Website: lowes
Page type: receipt
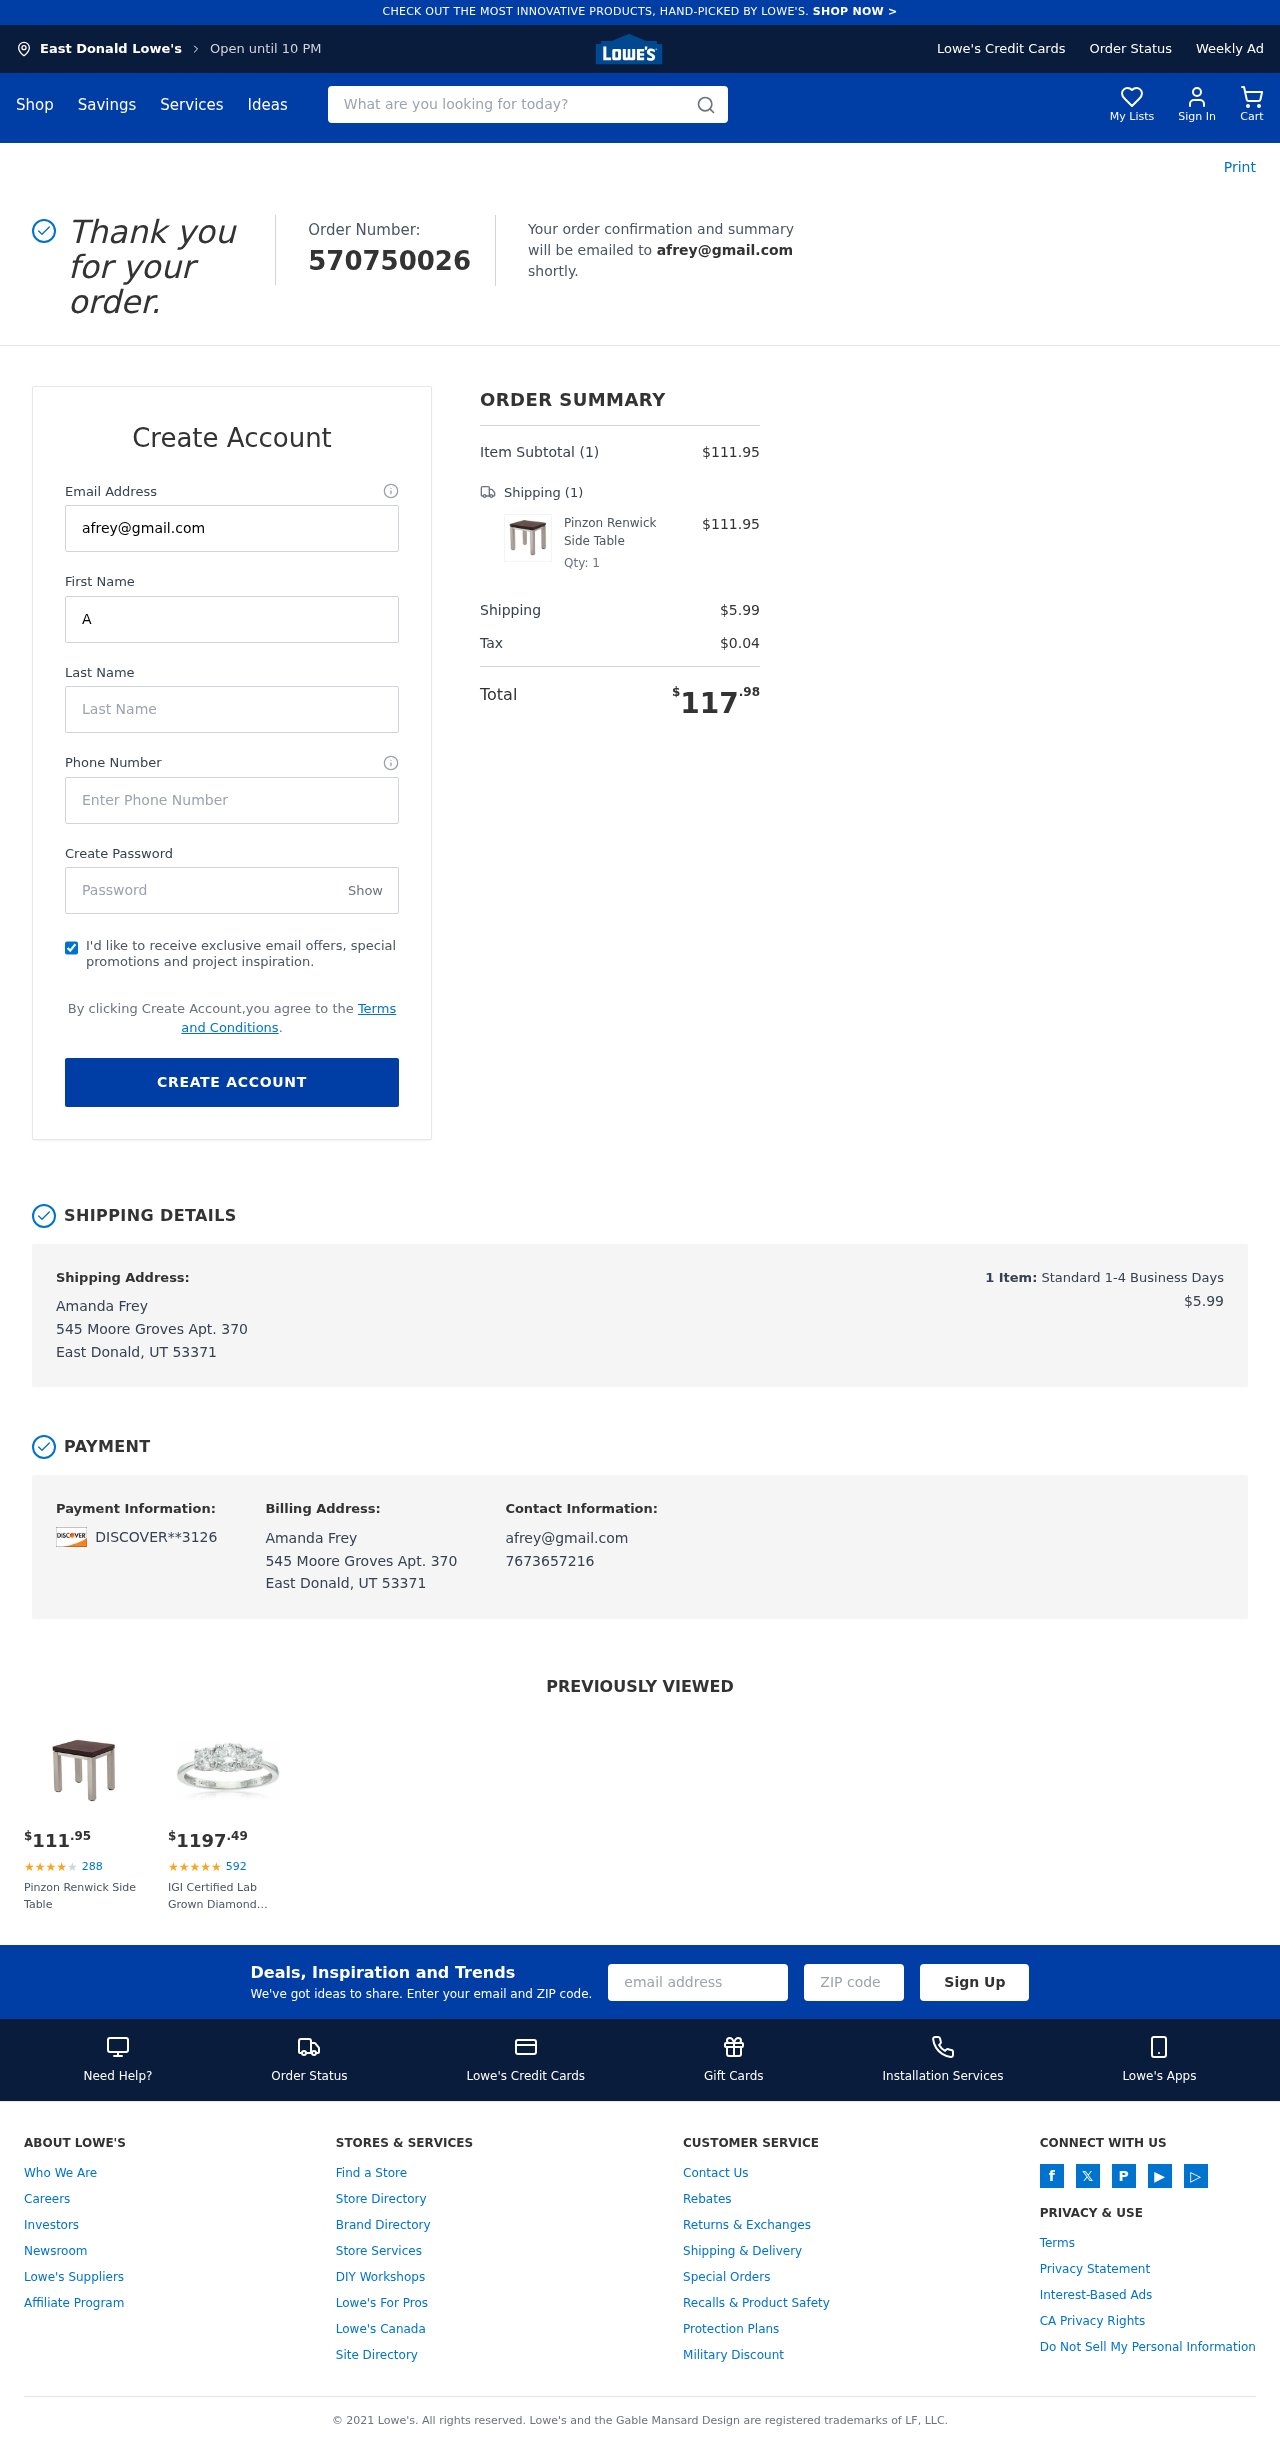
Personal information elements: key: PII_CARD_LAST4
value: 3126
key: PII_CARD_TYPE
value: DISCOVER
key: PII_CITY
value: East Donald
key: PII_EMAIL
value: afrey@gmail.com
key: PII_FULLNAME
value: Amanda Frey
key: PII_PHONE
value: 7673657216
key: PII_STREET
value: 545 Moore Groves Apt. 370
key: PII_FIRSTNAME
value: Amanda
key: PII_LASTNAME
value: Frey
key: PII_CITY_STATE_ZIP
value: East Donald, UT 53371
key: PII_GIFT_FIRSTNAME
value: Amanda
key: PII_FULLNAME2
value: Amanda Frey
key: PII_FULLNAME3
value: Amanda Frey
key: PII_FIRSTNAME2
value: Amanda
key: PII_FIRSTNAME3
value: Amanda
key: PII_LASTNAME2
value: Frey
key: PII_LASTNAME3
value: Frey
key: PII_FIRSTNAME_DERIVED
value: Amanda
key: PII_LASTNAME_DERIVED
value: Frey
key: PII_FULLNAME_DERIVED
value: Amanda Frey
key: PII_NAME_FULL_DERIVED
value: Amanda Frey
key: PII_STREET2
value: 545 Moore Groves Apt. 370
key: PII_CITY_STATE_ZIP2
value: East Donald, UT 53371
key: PII_EMAIL2
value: afrey@gmail.com
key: PII_EMAIL3
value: afrey@gmail.com
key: PII_PHONE_LINE
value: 7216
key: PII_PHONE_SUFFIX
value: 7216
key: PII_PHONE2
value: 7673657216
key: PII_PHONE3
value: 7673657216
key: PII_PHONE_NUMERIC
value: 7673657216
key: PII_PHONE_LINE_NUMERIC
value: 7216
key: PII_PHONE_SUFFIX_NUMERIC
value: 7216
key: PII_PHONE2_NUMERIC
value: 7673657216
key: PII_PHONE3_NUMERIC
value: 7673657216
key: PII_PHONE_DIGITS
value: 7673657216
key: PII_PHONE_LAST4
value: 7216
Product elements: key: PRODUCT1_NAME
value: Pinzon Renwick Side Table
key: PRODUCT1_PRICE
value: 111.95
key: PRODUCT1_QUANTITY
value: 1
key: PRODUCT2_NAME
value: IGI Certified Lab Grown Diamond Anniversary Ring in 14k White Gold (1.0 CT.TW., I-J Color, SI1-SI2 C
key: PRODUCT2_NUM_RATINGS
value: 592
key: PRODUCT2_PRICE
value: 1197.49
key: PRODUCT1_PRICE2
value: $111.95
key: PRODUCT1_RATING2
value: ★
★
★
★
★
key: PRODUCT1_NUM_RATINGS2
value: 288
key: PRODUCT1_NAME2
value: Pinzon Renwick Side Table
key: PRODUCT2_RATING
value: ★
★
★
★
★
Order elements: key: ORDER_ID
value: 570750026
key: ORDER_NUM_ITEMS
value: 1
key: ORDER_SUBTOTAL
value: $111.95
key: ORDER_NUM_ITEMS2
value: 1
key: ORDER_SHIPPING_COST
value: $5.99
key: ORDER_TAX
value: $0.04
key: ORDER_TOTAL
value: $117.98
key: ORDER_NUM_ITEMS3
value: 1
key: ORDER_SHIPPING_COST2
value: $5.99
Search elements: key: HEADER_SEARCH
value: What are you looking for today?